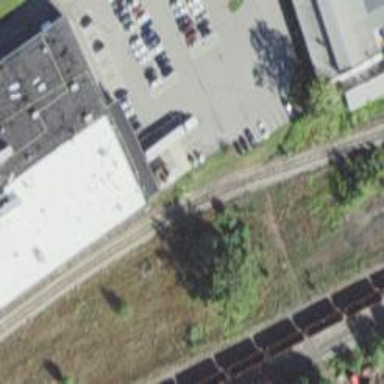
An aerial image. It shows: Railway yard in service.